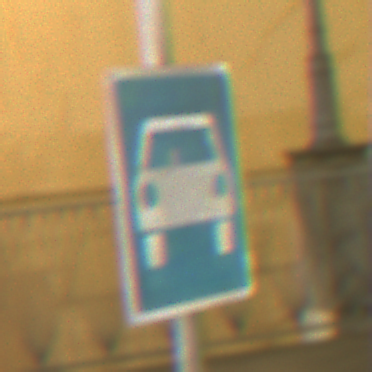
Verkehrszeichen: Kraftfahrstrasse
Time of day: Night
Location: Outdoor (Urban)
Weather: PartlyCloudy
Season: NotSpecified
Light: Artificial